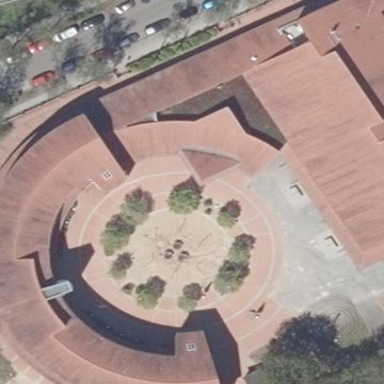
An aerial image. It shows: School building with gabled roof.